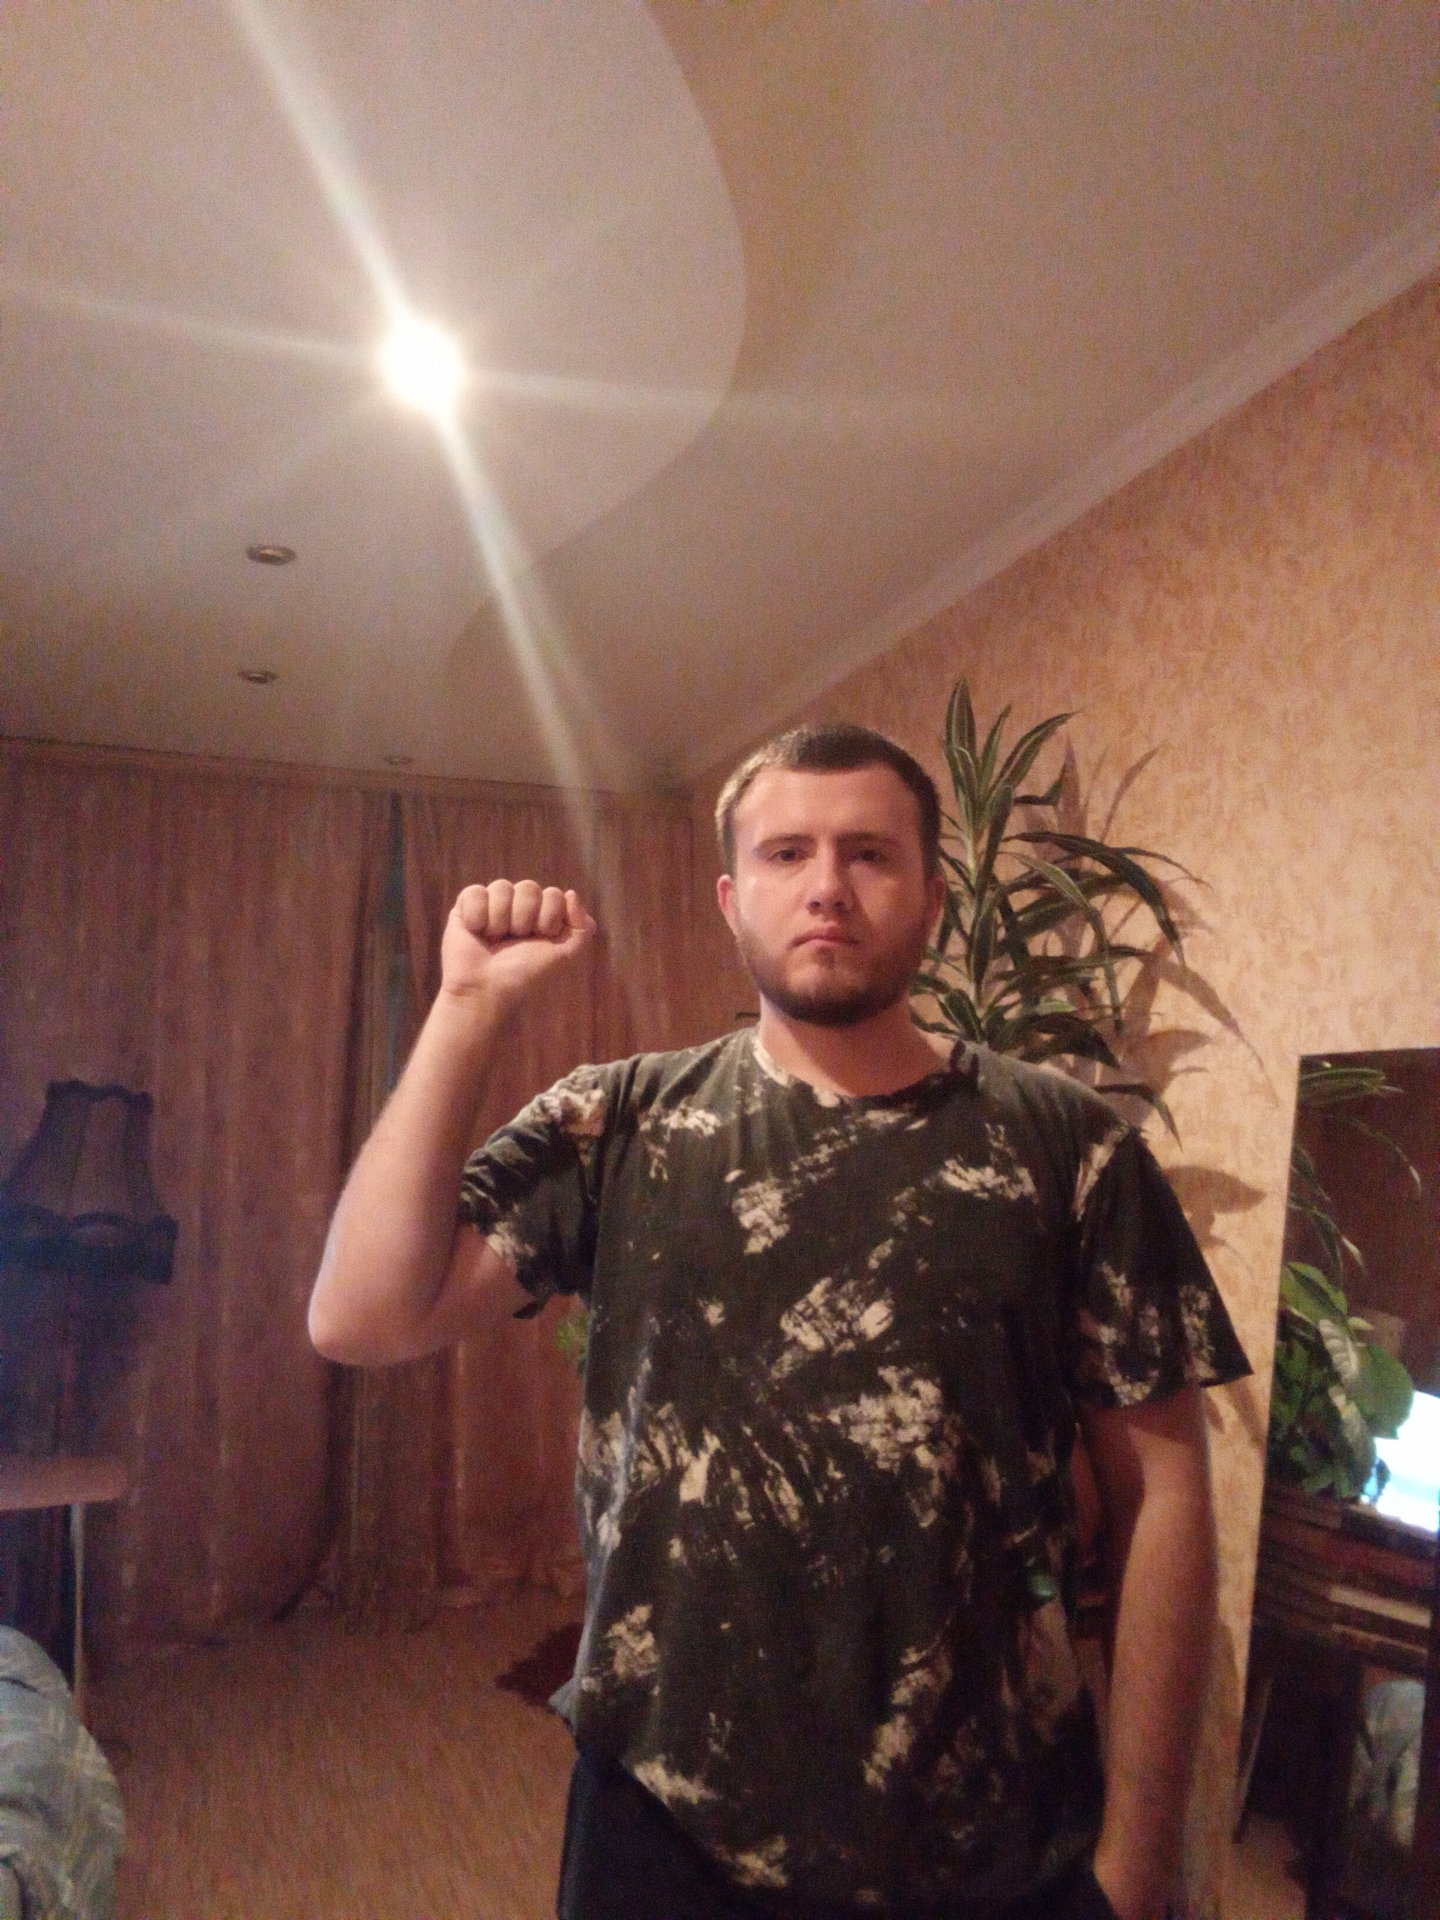
Label: noise